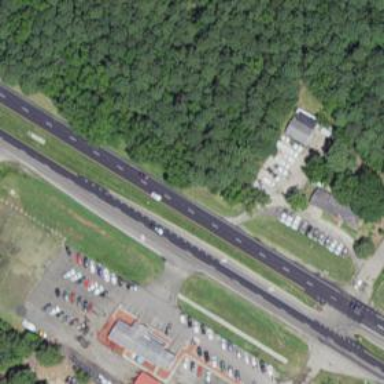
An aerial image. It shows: Asphalt road designated as trunk highway.